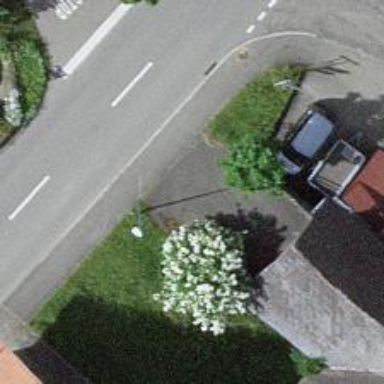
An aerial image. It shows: Bus stop with platform for public transport.